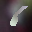
Label: 6